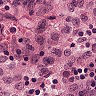
Metastatic tissue present: no